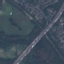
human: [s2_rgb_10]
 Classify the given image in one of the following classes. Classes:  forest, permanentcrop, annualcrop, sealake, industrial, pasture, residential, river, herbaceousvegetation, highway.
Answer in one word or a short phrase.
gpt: Highway